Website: crate-barrel
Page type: store-pickup
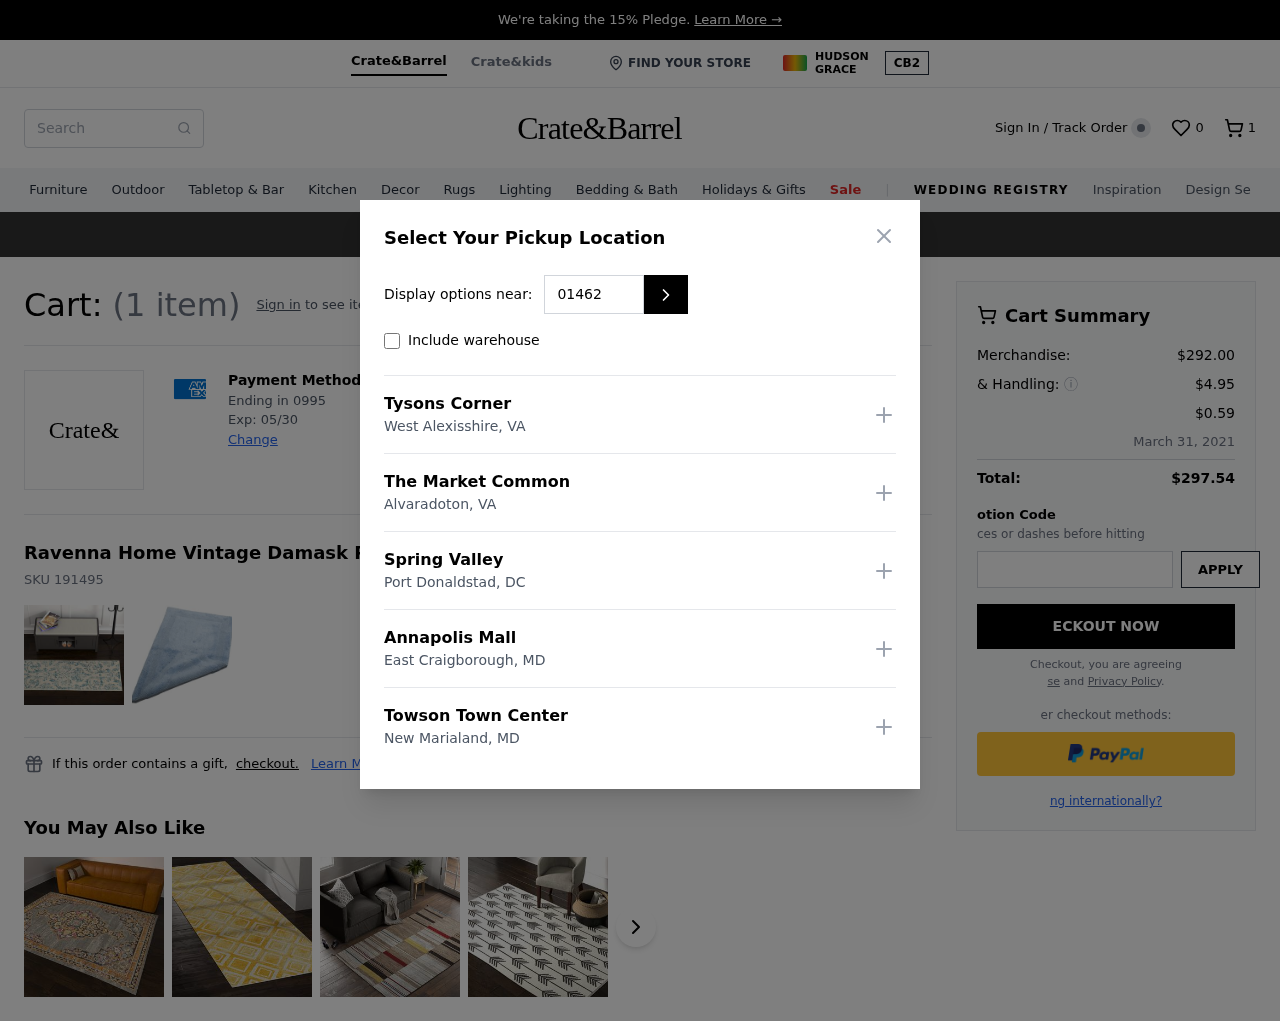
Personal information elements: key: PII_CARD_EXPIRY
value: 05/30
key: PII_CARD_LAST4
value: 0995
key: PII_LOCATION1_CITY
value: West Alexisshire
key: PII_LOCATION1_NAME
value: Tysons Corner
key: PII_LOCATION1_STATE
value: VA
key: PII_LOCATION2_CITY
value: Alvaradoton
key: PII_LOCATION2_NAME
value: The Market Common
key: PII_LOCATION2_STATE
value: VA
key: PII_LOCATION3_CITY
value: Port Donaldstad
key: PII_LOCATION3_NAME
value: Spring Valley
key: PII_LOCATION3_STATE
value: DC
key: PII_LOCATION4_CITY
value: East Craigborough
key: PII_LOCATION4_NAME
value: Annapolis Mall
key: PII_LOCATION4_STATE
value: MD
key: PII_LOCATION5_CITY
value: New Marialand
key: PII_LOCATION5_NAME
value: Towson Town Center
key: PII_LOCATION5_STATE
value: MD
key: PII_POSTCODE
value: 01462
Product elements: key: PRODUCT1_NAME
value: Ravenna Home Vintage Damask Patterned Rug, 2'3" x 7'3", Blue on Ivory
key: PRODUCT1_SKU
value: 191495
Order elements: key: ORDER_NUM_ITEMS
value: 1
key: ORDER_NUM_ITEMS
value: (1 item)
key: ORDER_SUBTOTAL
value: $292.00
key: ORDER_SHIPPING_COST
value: $4.95
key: ORDER_SURCHARGE
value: $0.59
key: ORDER_DELIVERY_DATE
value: March 31, 2021
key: ORDER_TOTAL
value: $297.54
Search elements: key: HEADER_SEARCH
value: Search
Other elements: key: WISHLIST_NUM_ITEMS
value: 0